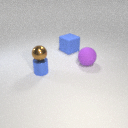
large purple rubber sphere to the right of small blue metal cylinder